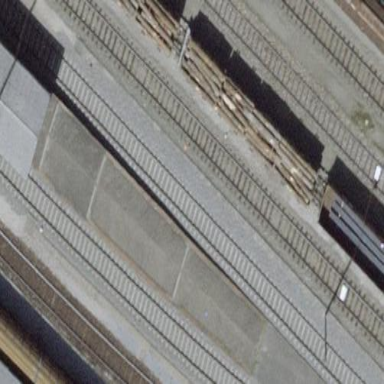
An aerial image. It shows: Loading ramp for railways.